Question: I am trying to make the logos in a header to scaffold (stack downwards) when screen size is decreased. At the moment i get the following:
'''
<div id="header_inner">
<div class="logo"><a rel="home" href=""><img src="/logoShort1.png" alt=""></a></div><!-- .logo -->
<div id="header_extras"><div id="header_extras_inner"><div class="header_social"><div class="social_icon awake_dark"><a href="https://twitter.com/"><img src="twitter.png" alt=""></a></div><div class="social_icon awake_dark"><a href="https://www.facebook.com/pages/1?fref=ts"><img src="http://10.10.1.202//facebook.png" alt=""></a></div><div class="social_icon awake_dark"><a href="mailto:info"><img src="http:///email.png" alt=""></a></div></div></div><!-- #header_extras_inner -->
</div>
<div id="logoMob" class="headerStack"><img src="/logoMobPhone.png"></div>
<div id="logoLand" class="headerStack"><img src="/logoLandline.png"></div>
</div>
'''
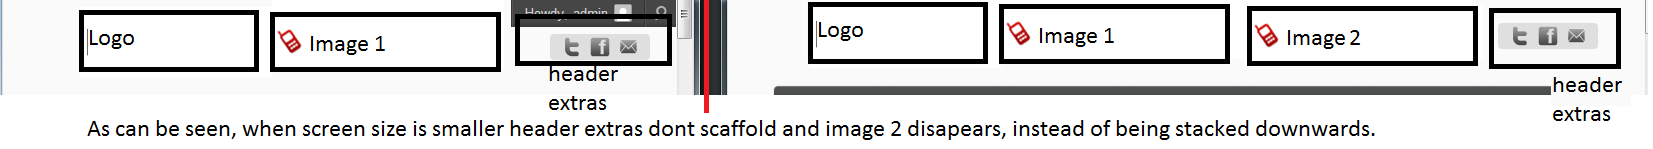
Answer: I simplified your CSS. It looked like you were trying to do too much.
<URL>
'''
#header_inner {
min-width: 900px;
margin: 0 auto;
}
#header_inner > div {
float: left;
margin: 5px; /* add some space around them */
}
'''
Using a set width with 'width: 900px;' will create a horizontal scroll bar. Using 'max-width: 990px;' allows it to flex at smaller screen sizes.